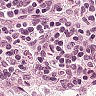
Metastatic tissue present: no